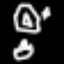
Label: diamond